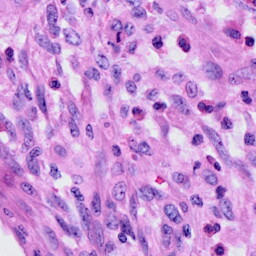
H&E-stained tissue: Cervix